Interaction volume radius: 5 \u00c5
Interaction volume height: 25 \u00c5
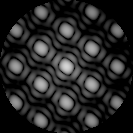
Disorder parameter: 0.007645